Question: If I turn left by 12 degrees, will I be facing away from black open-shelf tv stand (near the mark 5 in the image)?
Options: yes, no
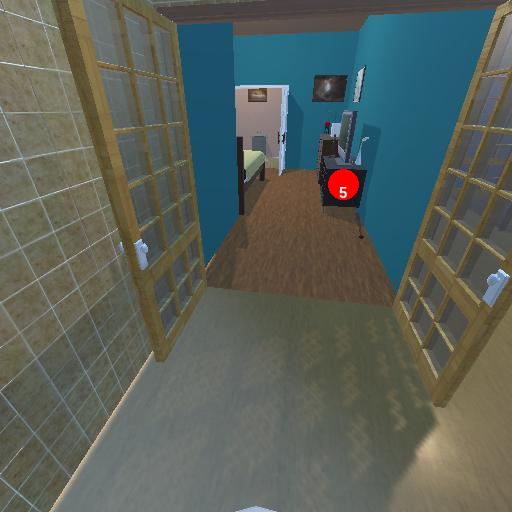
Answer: yes